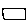
Label: square